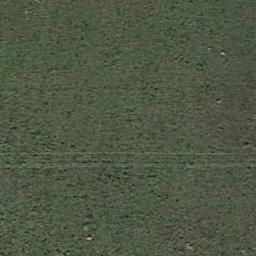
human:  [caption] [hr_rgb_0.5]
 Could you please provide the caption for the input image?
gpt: A large lush green meadow covered with green grass .

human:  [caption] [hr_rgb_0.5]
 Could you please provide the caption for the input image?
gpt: The meadow is dense but uneven .

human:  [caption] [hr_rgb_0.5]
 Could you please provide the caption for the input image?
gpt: The entire image is dominated by grass .

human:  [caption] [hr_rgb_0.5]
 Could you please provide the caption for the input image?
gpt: This meadow has evenly distributed dense grasses and a trail is also on the meadow .

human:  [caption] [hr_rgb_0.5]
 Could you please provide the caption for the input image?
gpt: A dense meadow with many green grass .